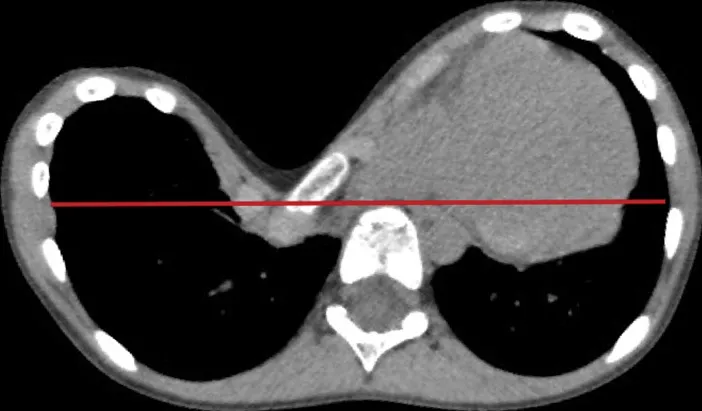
Patient's chest imaging prior to surgical correction. Chest computed tomography showing the sternum depression is below anterior vertebral column line (red line).
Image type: radiology (ct)